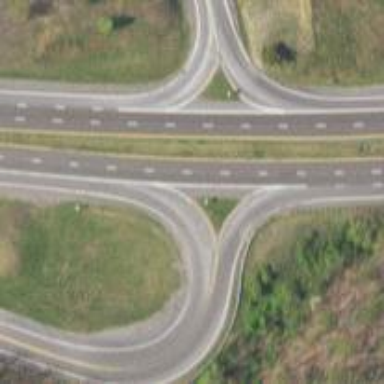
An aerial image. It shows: Trunk link highway.